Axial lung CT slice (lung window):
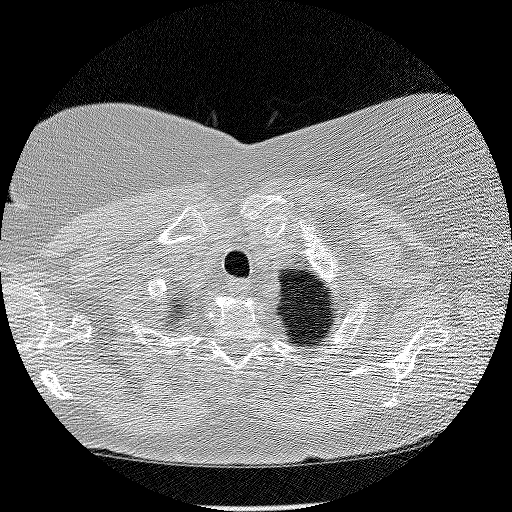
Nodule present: no